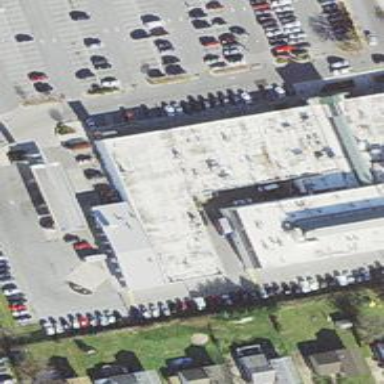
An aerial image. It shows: Pharmacy.